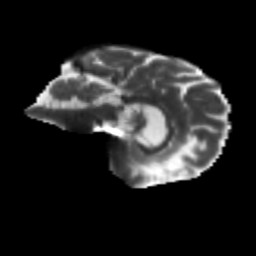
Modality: T2w
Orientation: sagittal
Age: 64
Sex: female
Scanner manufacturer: siemens
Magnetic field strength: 3 T
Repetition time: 4.71 s
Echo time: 0.0906 s